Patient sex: F
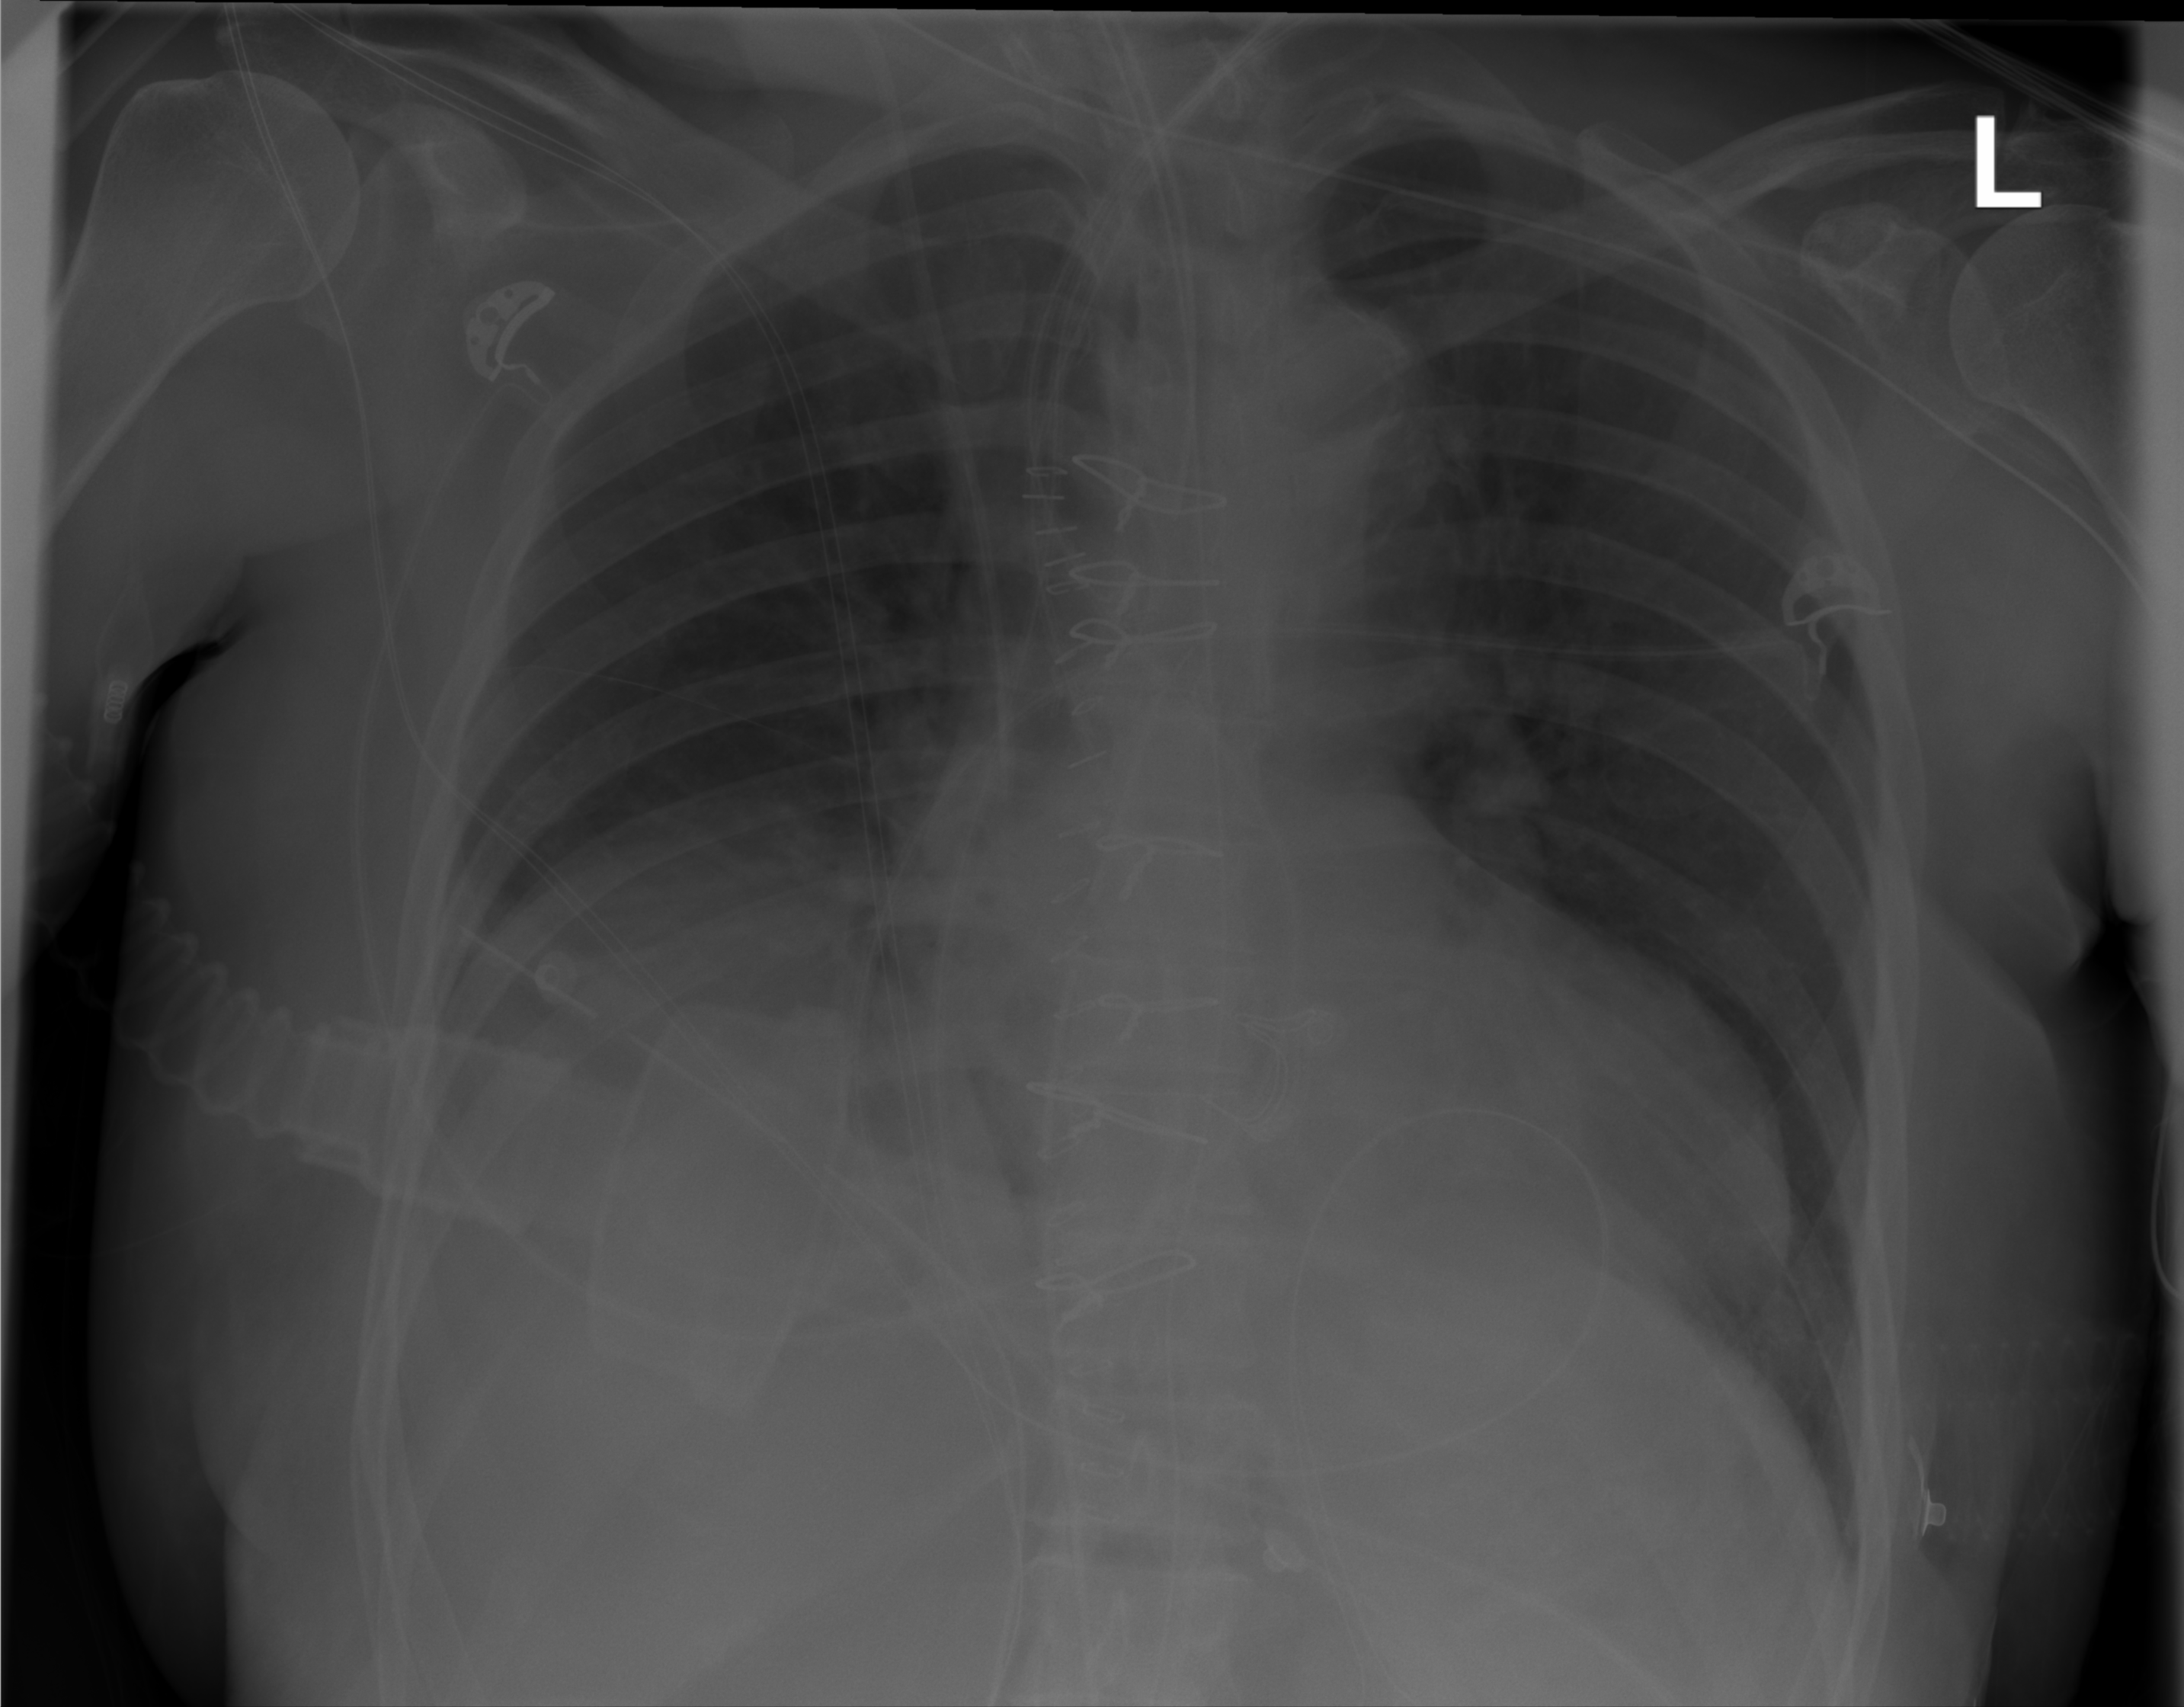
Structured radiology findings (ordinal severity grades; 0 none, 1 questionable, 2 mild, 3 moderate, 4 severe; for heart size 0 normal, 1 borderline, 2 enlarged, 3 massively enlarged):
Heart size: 2
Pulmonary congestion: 0
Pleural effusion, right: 2
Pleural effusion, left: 0
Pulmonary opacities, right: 0
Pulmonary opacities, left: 0
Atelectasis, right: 2
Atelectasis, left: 0